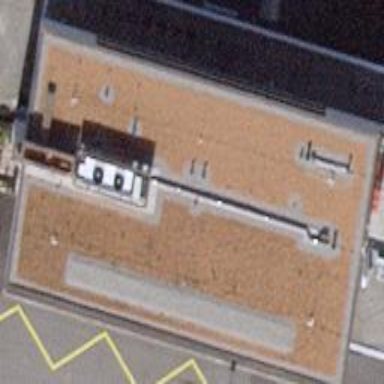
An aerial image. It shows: Train station building.